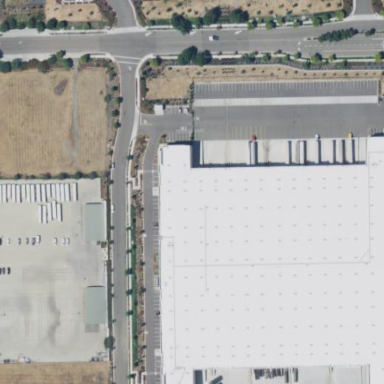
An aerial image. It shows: Warehouse building.